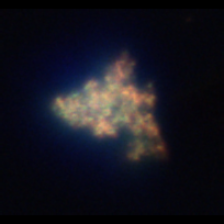
Taxon: Unknown_detritus
Group: Unknown